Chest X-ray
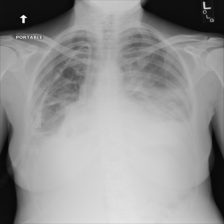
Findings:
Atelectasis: negative
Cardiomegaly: negative
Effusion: positive
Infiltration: positive
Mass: negative
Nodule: negative
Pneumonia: negative
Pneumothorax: negative
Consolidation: negative
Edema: negative
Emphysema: negative
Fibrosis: negative
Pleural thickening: negative
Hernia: negative